Question:
I need to hide the shop and products in the header (shop page).
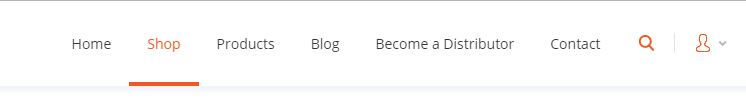
Answer: Add class 'shoppage' in menu link from admin panel. add below the code in 'header.php'
<URL>
'''
<?php
if(is_shop()){
echo "<style>.shoppage{display:none !important}</style>";
}
?>
'''